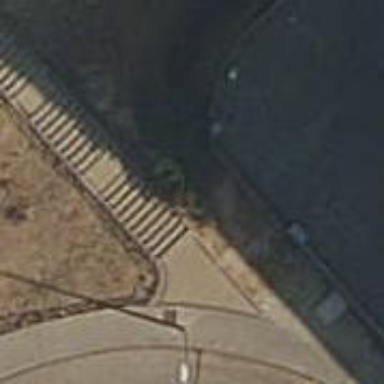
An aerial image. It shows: Road with steps.